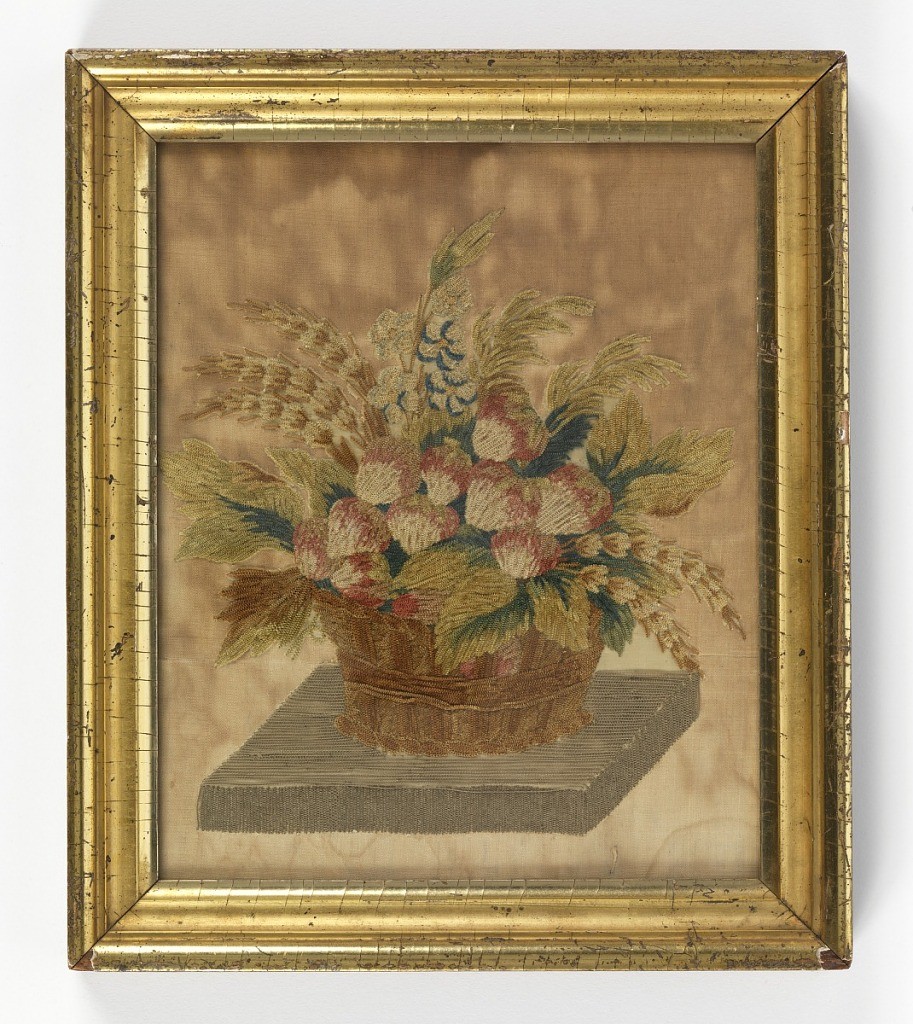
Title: Embroidered picture
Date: ca. 1815
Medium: silk embroidery on silk foundation with linen lining Technique: embroidered in long floating running stitches on plain weave
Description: Basket of strawberries, wheat and flowers on a square pedestal in several colors. Gilded wood frame.